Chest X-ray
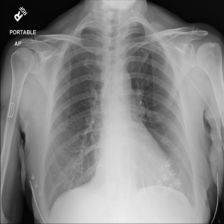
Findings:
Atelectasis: negative
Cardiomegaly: negative
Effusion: negative
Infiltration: negative
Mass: negative
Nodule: negative
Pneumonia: negative
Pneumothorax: negative
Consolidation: negative
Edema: negative
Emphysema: negative
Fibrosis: negative
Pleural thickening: negative
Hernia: negative